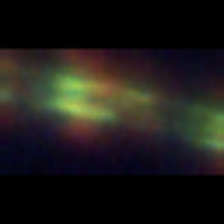
Taxon: Pennate
Group: Diatoms